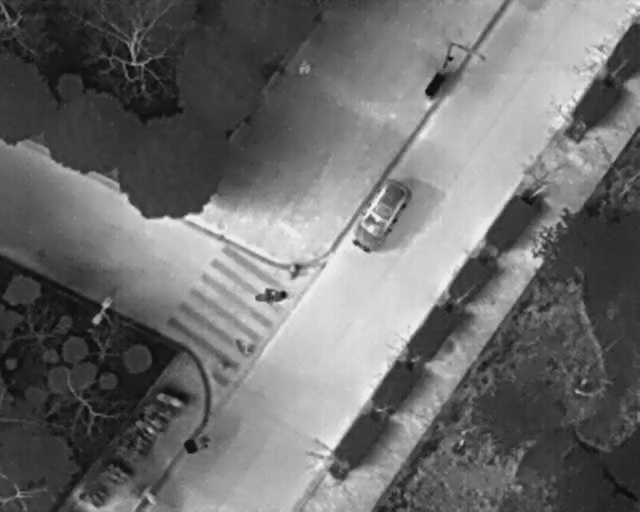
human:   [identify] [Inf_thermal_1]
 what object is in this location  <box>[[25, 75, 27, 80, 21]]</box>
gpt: <ref>1 medium bicycle at the bottom left</ref>

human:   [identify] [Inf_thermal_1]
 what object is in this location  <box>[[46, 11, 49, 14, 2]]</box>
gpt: <ref>1 medium person at the top</ref>

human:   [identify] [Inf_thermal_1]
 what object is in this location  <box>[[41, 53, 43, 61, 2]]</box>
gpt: <ref>1 medium bicycle at the center</ref>

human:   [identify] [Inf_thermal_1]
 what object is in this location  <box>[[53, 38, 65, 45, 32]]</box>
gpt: <ref>1 medium car at the center</ref>